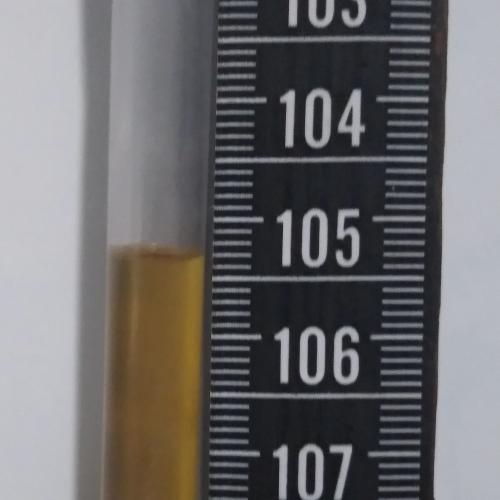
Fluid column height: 105.3 cm